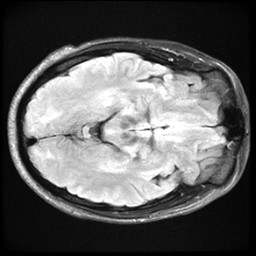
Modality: FLAIR
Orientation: axial
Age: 37
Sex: male
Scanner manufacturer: ge
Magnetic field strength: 3 T
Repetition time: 11 s
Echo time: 0.1497 s